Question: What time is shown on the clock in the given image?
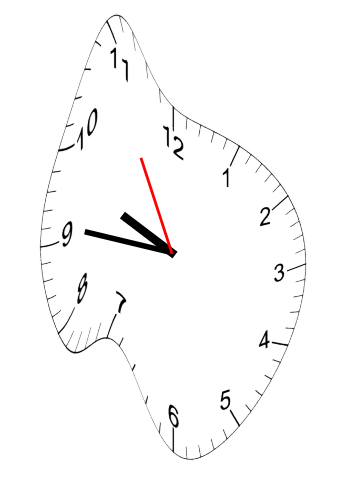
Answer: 09:45:55